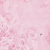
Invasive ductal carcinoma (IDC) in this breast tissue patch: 0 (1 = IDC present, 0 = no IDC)